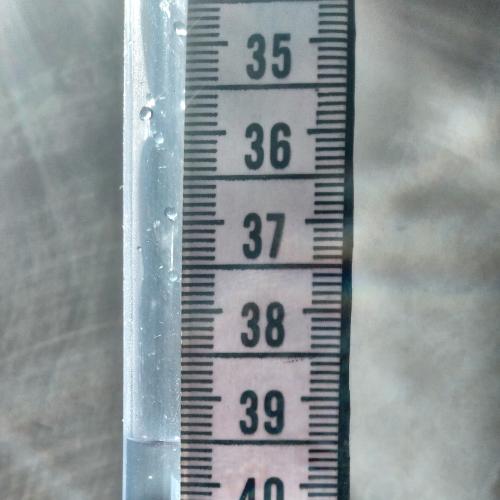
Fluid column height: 39.5 cm